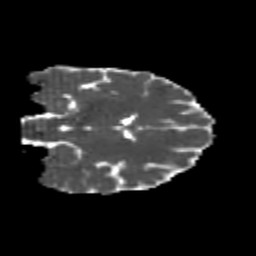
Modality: MD
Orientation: coronal
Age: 22
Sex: female
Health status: healthy
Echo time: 0.074 s